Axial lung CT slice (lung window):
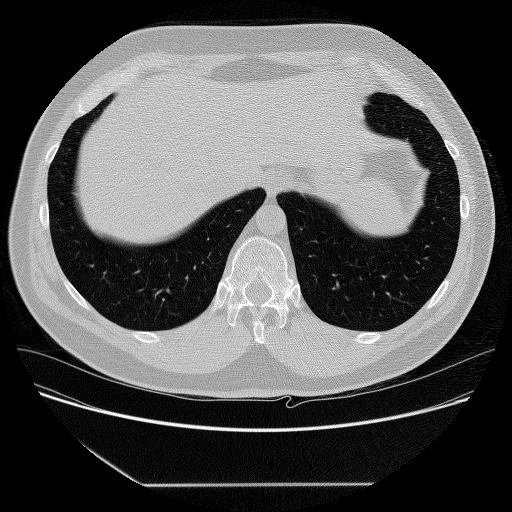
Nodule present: no